Field crop: tomato
Growth stage: 1
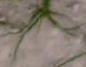
Species: cyperus